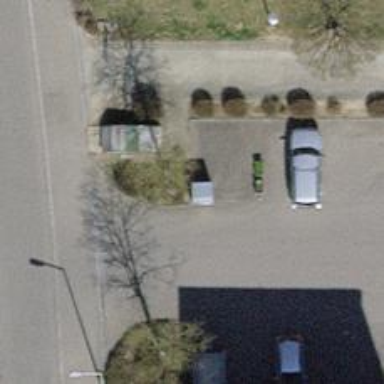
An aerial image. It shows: Recycling container for recycling.